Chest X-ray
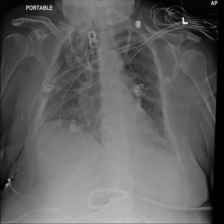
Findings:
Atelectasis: negative
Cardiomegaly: negative
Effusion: negative
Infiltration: negative
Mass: negative
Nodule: negative
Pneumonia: negative
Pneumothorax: negative
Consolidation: negative
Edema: negative
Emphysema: negative
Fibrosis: negative
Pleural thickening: negative
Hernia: negative